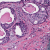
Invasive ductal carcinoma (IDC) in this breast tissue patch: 0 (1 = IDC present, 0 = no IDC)